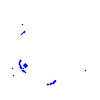
Particle: proton